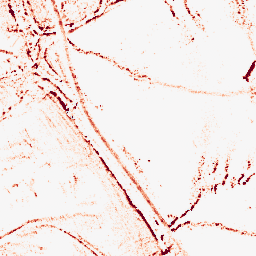
Category: morphological
Decomposition family: morphological_square
Decomposition parameters: operation: opening
size: 5
Upsampling method: quintic
Upsampling parameters: scale: 2
Upsampling scale: 2